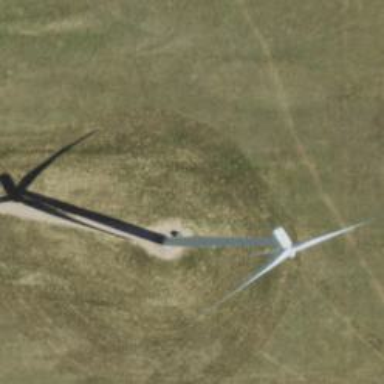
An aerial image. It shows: Wind generator powered by horizontal axis wind turbine.